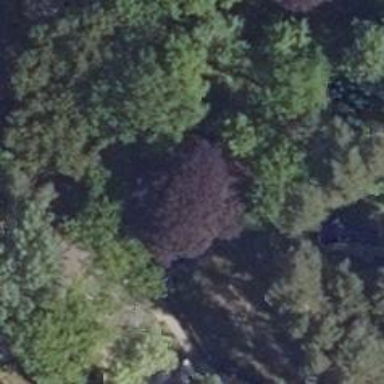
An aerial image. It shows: Beautiful tree in nature.